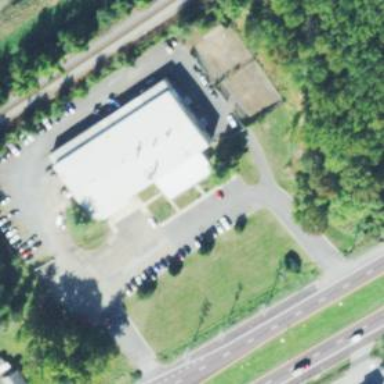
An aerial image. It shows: Building housing car repair shop.